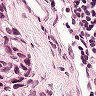
Metastatic tissue present: yes